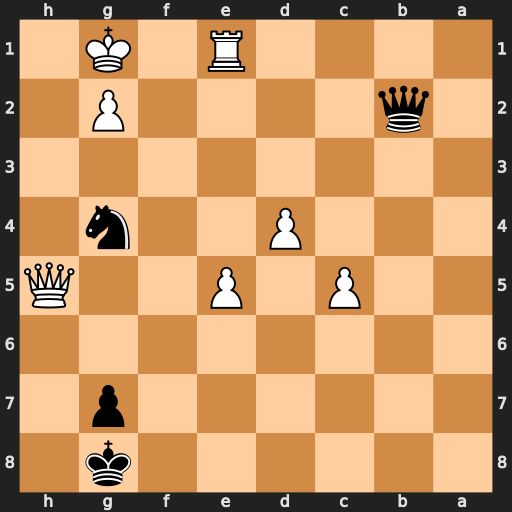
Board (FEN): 6k1/6p1/8/2P1P2Q/3P2n1/8/1q4P1/4R1K1
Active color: b
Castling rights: -
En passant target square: -
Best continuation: Qf2+ Kh1 Qxe1#